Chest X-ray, AP view. Patient: 42 years old, sex M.
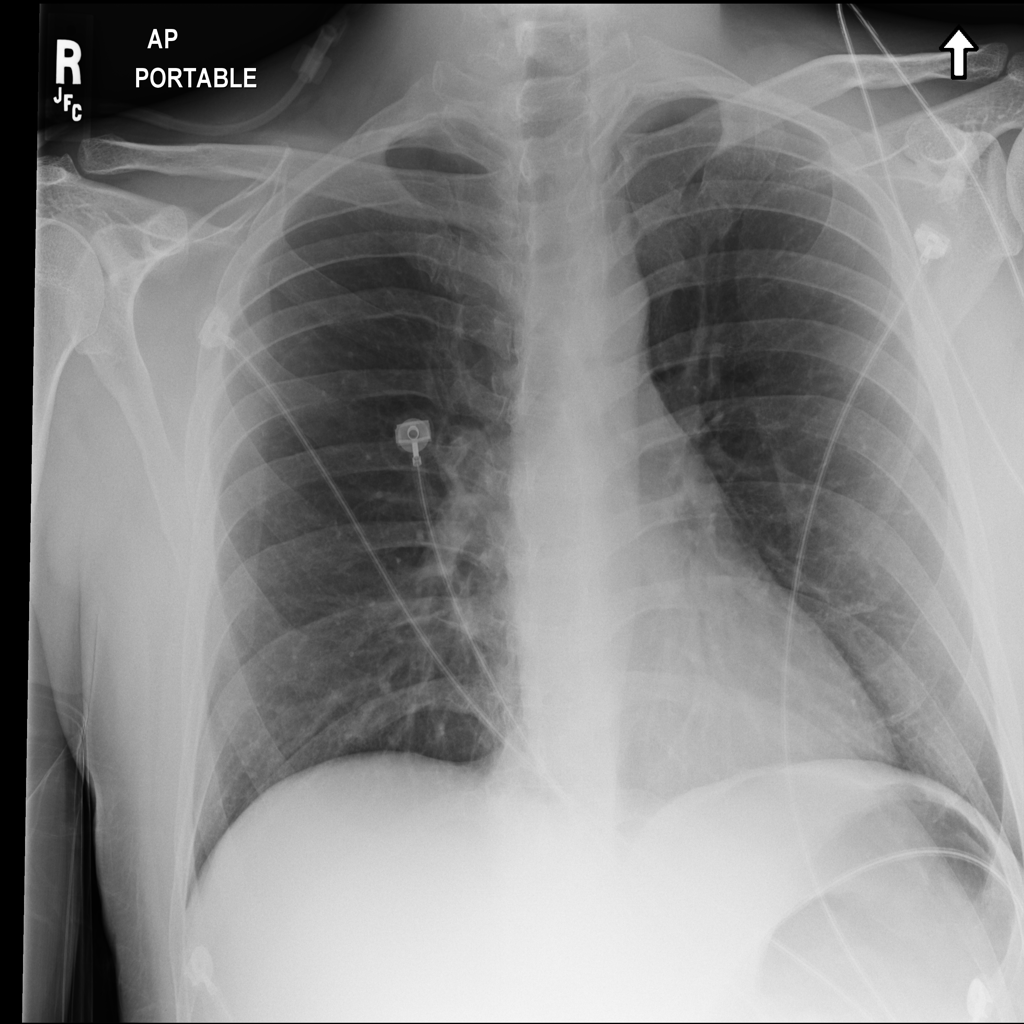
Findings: Nodule